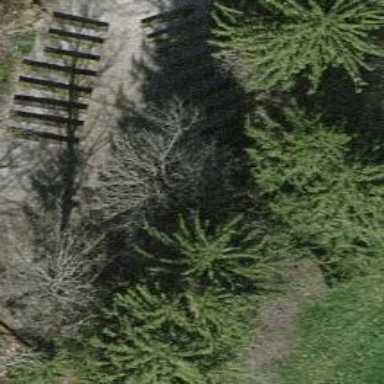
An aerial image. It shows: Set of steps on the road.